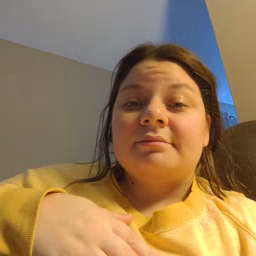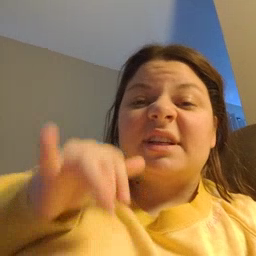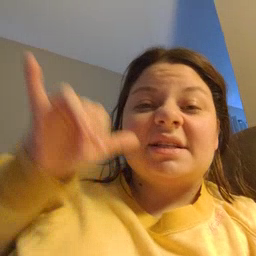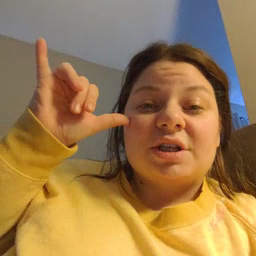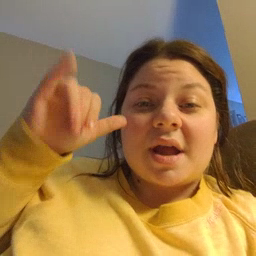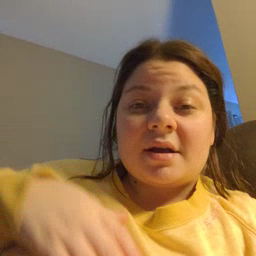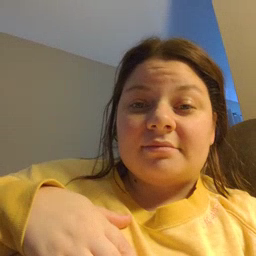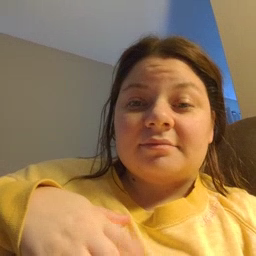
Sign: yesterday